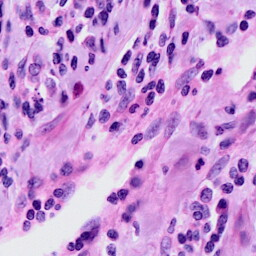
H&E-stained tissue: Cervix